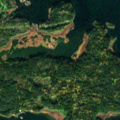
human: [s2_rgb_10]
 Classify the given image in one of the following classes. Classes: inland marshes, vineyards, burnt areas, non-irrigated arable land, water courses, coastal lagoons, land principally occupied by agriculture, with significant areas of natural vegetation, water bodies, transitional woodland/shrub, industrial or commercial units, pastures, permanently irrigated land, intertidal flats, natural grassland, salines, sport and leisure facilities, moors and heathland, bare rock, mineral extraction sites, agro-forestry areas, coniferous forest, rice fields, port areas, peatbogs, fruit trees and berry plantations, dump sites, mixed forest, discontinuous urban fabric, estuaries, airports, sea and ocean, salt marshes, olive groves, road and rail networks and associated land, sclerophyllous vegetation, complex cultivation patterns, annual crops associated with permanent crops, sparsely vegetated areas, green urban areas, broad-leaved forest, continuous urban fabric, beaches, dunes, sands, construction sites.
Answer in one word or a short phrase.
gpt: land principally occupied by agriculture, with significant areas of natural vegetation, mixed forest, sea and ocean